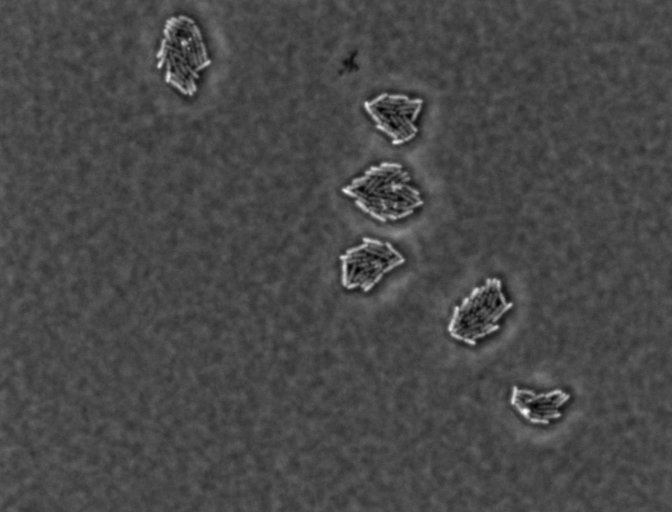
Escherichia coli 1612